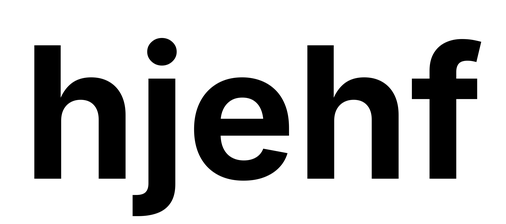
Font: Inter_Bold